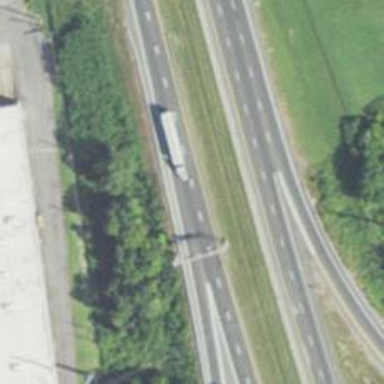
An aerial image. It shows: Motorway junction.